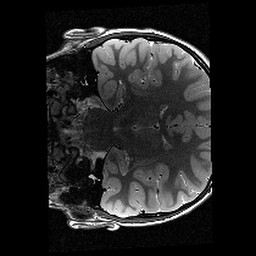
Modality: T2w
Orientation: coronal
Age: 10
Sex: male
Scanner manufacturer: siemens
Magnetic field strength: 3 T
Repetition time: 9.23 s
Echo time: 0.067 s